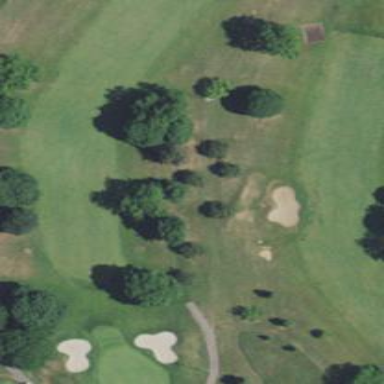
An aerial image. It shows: Grassy golf fairway.